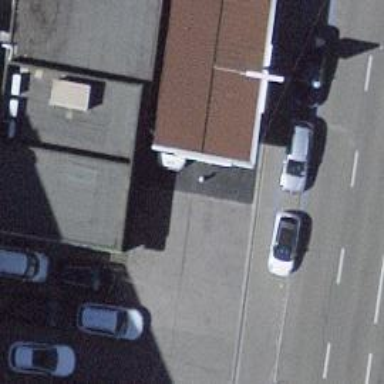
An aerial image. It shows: Car rental facility.